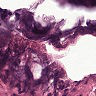
Metastatic tissue present: no